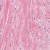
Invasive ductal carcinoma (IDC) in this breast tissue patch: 0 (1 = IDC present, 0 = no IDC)